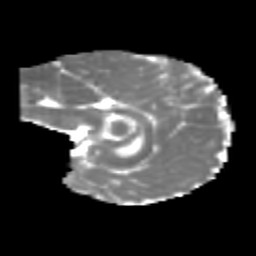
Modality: MD
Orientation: sagittal
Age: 6
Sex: male
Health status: healthy